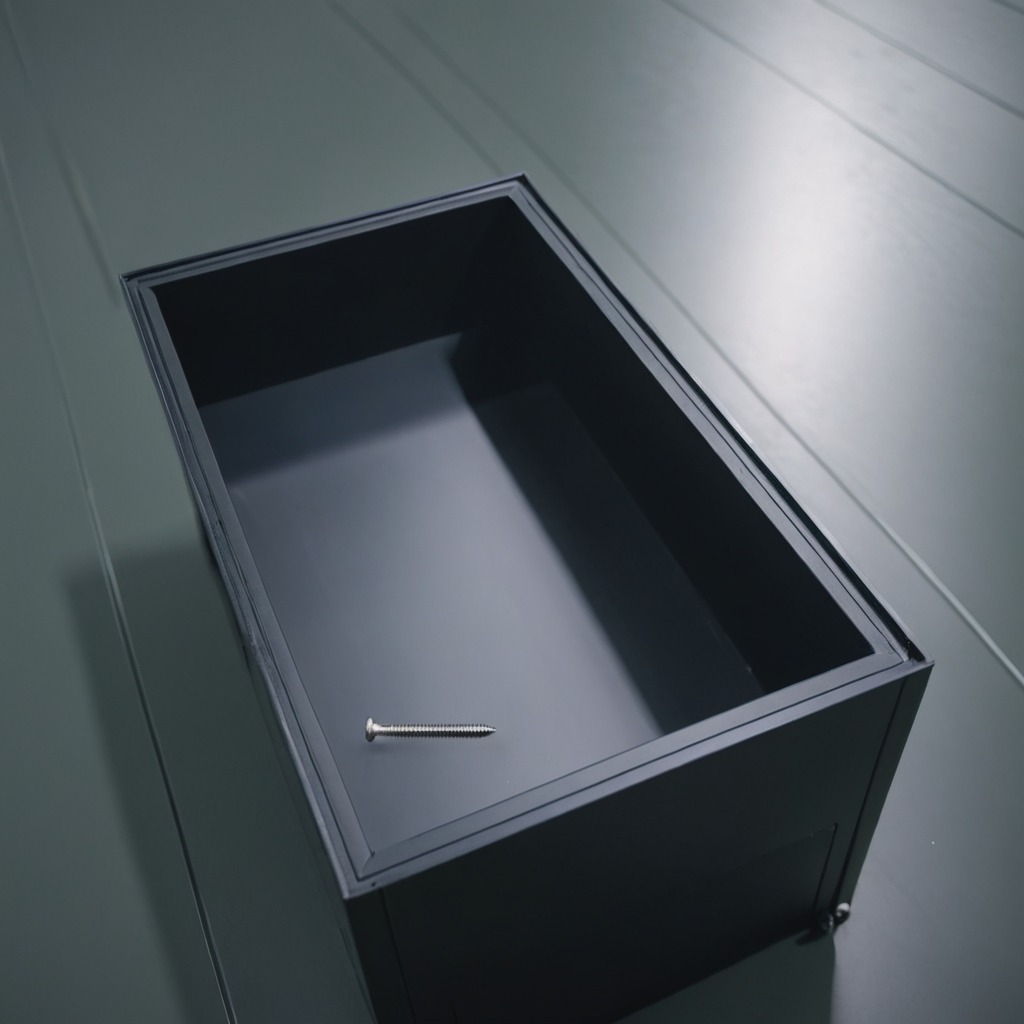
A metal screw is lying on a toolbox surface in an airplane hangar workshop.